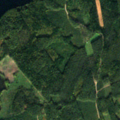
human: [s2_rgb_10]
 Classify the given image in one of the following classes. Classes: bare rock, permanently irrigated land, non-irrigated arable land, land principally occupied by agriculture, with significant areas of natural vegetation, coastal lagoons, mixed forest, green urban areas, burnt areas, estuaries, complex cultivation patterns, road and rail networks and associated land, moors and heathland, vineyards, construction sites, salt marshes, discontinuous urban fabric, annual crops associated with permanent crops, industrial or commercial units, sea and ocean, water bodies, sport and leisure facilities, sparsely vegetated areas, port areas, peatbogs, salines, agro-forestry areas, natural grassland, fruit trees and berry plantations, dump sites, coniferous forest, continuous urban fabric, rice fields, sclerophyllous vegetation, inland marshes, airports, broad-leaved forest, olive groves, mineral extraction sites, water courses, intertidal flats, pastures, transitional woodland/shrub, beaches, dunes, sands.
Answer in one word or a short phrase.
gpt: coniferous forest, mixed forest, water bodies